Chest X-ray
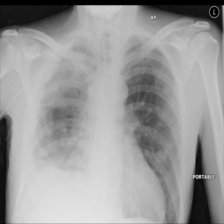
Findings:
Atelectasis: negative
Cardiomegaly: negative
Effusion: negative
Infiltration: negative
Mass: positive
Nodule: negative
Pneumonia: negative
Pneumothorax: negative
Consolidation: negative
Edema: negative
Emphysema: negative
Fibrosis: negative
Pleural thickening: positive
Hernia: negative